Field crop: maize
Growth stage: 2
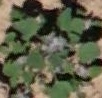
Species: chenopodium